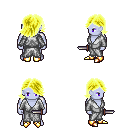
a pixel art fantasy rpg character, male body template, dark elf, purple skin, white robe, magenta pants, gold swoop hairstyle, gold boots, dagger, four views (front, back, left, right), 2x2 character sprite sheet, small pixel art, hard edges, no anti-aliasing